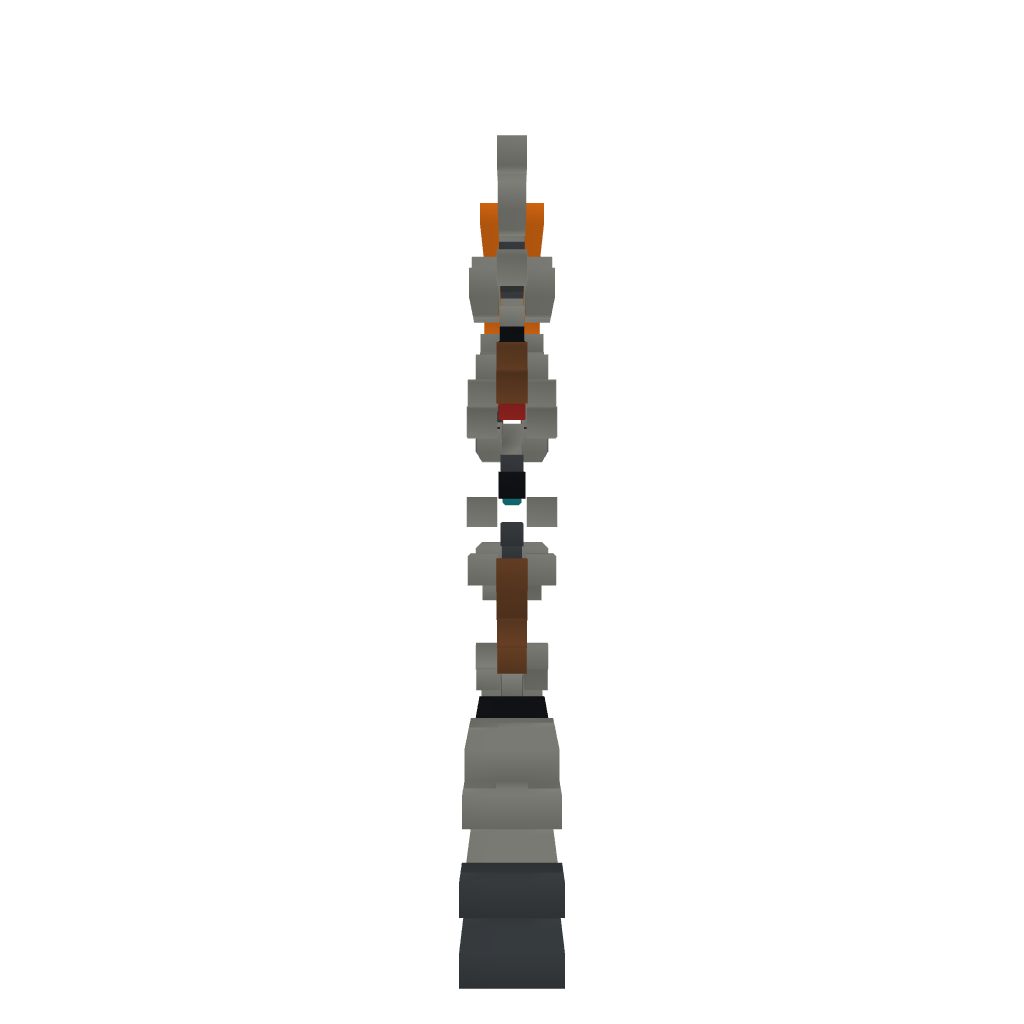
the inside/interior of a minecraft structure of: Plasma cutter - Dead Space